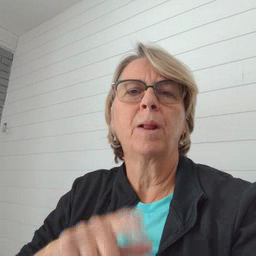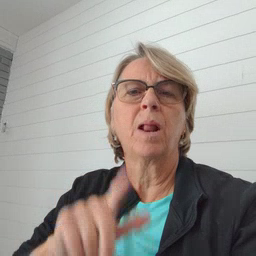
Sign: home